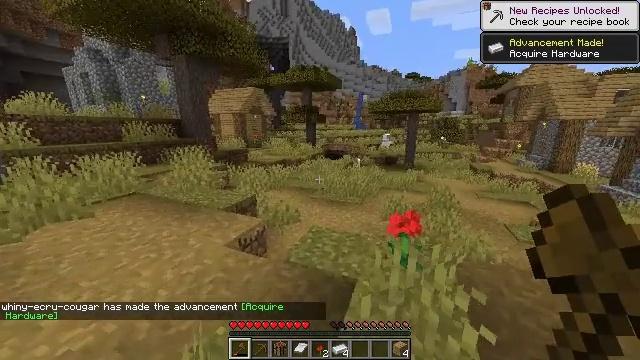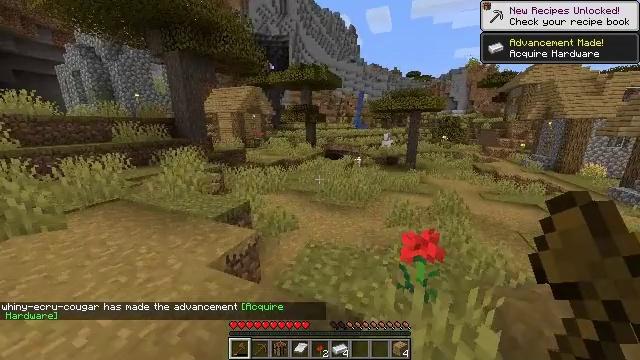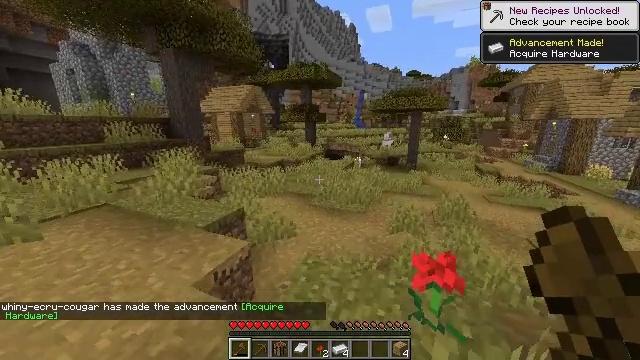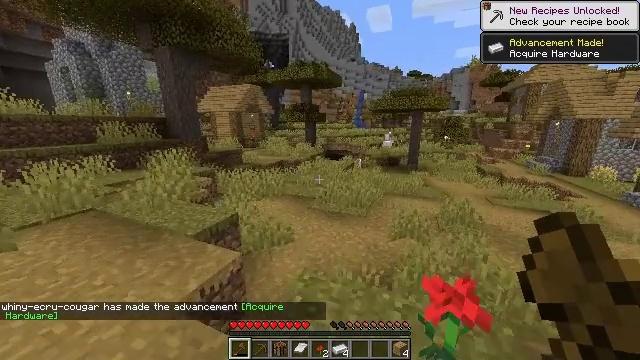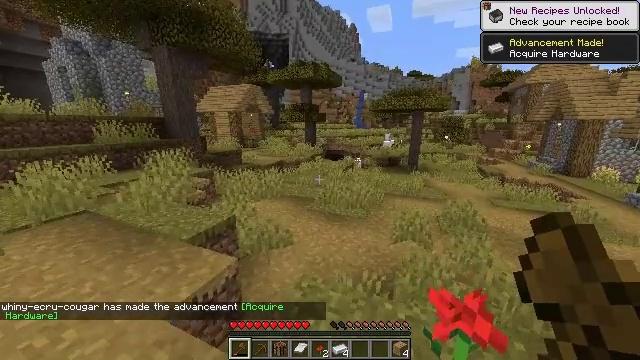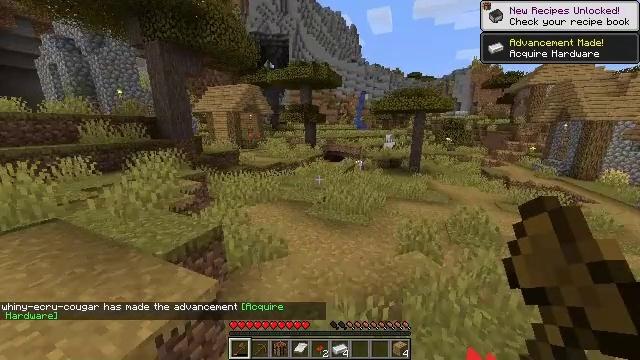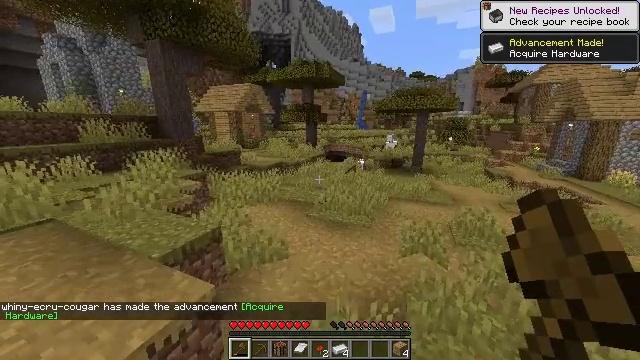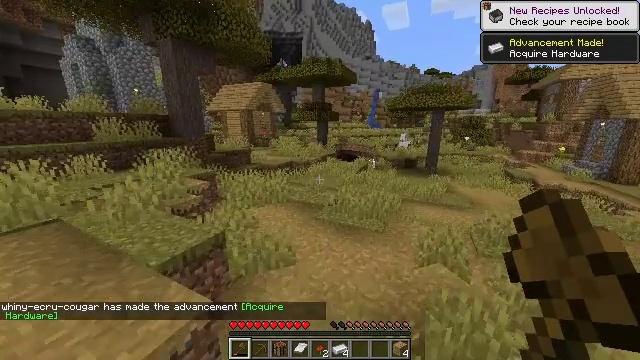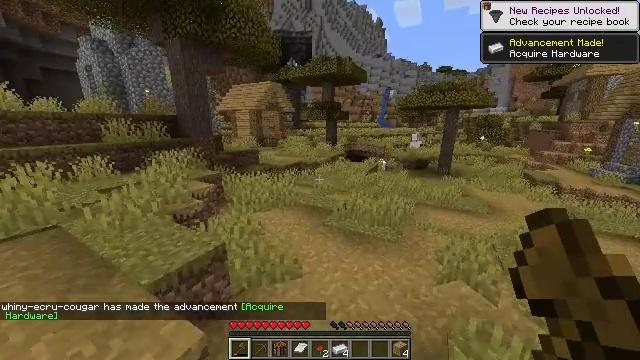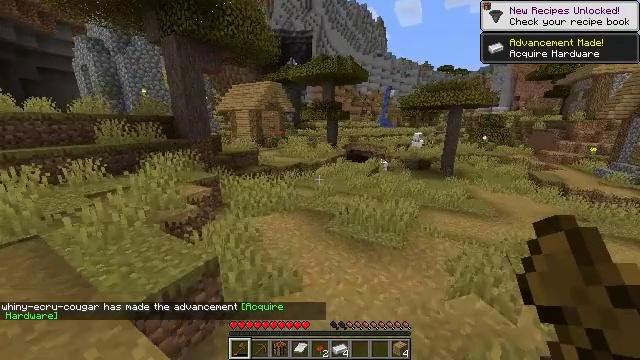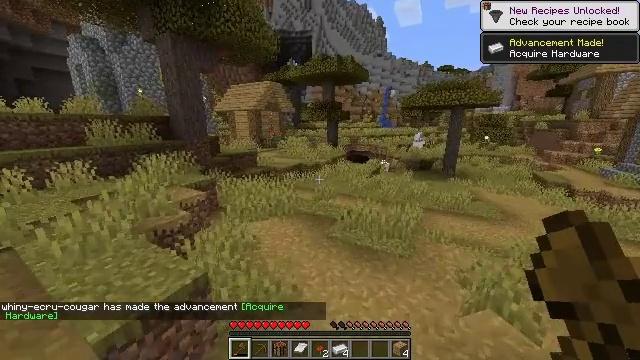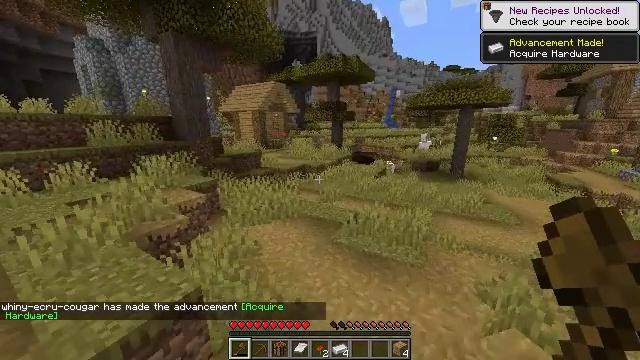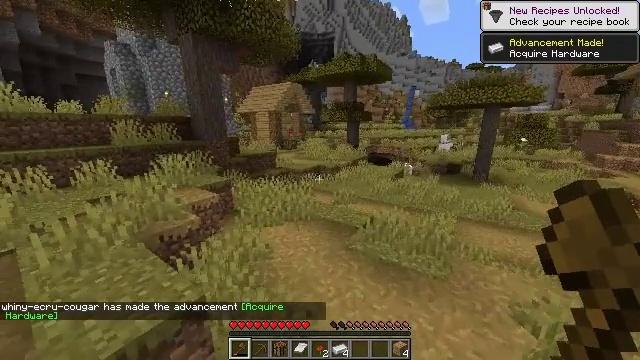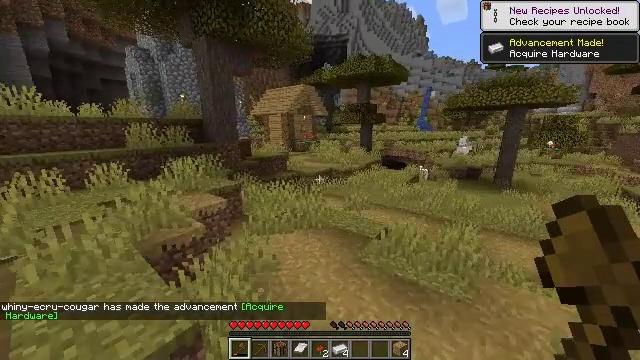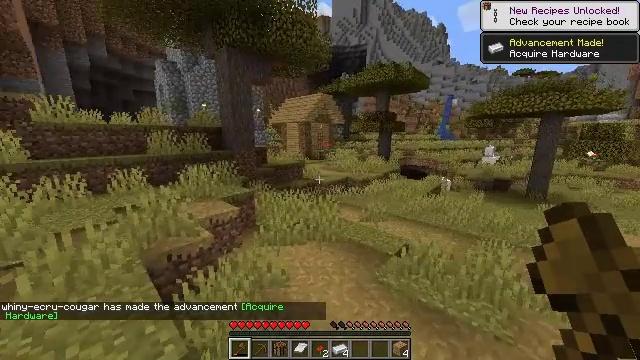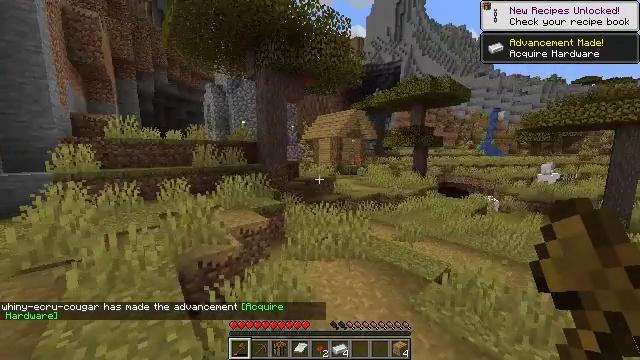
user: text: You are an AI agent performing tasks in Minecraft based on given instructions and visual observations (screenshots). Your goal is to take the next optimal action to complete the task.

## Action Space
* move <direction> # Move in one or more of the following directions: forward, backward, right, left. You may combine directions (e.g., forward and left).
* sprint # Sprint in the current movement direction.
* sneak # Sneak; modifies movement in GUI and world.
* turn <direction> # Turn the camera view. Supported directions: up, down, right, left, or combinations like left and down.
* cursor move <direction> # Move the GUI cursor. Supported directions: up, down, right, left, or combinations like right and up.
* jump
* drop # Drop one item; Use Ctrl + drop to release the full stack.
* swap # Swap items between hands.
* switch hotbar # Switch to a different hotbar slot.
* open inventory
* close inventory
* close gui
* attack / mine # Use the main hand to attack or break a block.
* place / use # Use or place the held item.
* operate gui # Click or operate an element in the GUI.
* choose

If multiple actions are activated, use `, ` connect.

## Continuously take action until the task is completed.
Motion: motion action
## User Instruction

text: Use the crafting table to make bread from wheat.
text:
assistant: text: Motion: move forward, sprint
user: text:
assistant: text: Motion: move forward, sprint
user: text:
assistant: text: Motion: move forward, sprint
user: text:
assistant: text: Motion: move forward, sprint
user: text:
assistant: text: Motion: move forward, sprint
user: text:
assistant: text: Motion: move forward, sprint
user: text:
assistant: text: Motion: move forward, sprint, turn left
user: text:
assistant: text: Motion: move forward, sprint, turn left
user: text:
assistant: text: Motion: move forward, sprint
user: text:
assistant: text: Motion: move forward, sprint
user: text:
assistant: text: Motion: move forward, turn left
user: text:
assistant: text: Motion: move forward, turn left
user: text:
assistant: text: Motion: move forward, turn left
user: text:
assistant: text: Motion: move forward, turn left and up
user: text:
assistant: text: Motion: move forward, turn left and up
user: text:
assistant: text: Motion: move forward, turn left and up
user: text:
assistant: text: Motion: move forward, turn left and up
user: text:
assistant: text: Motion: move forward, turn left
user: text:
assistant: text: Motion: move forward
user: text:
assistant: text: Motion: move forward, turn left
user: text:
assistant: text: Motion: move forward and move left, turn left
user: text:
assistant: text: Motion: move forward and move left, turn left, jump
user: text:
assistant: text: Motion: move forward and move left, turn left, jump
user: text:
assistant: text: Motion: move forward and move left, turn left, jump
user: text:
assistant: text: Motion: move forward and move left, turn left, jump
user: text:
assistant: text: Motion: move forward and move left, jump
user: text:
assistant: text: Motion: move forward and move left, turn left, jump
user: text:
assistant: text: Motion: move forward and move left, turn left, jump
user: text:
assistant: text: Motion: move forward, jump
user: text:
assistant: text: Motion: move forward, jump